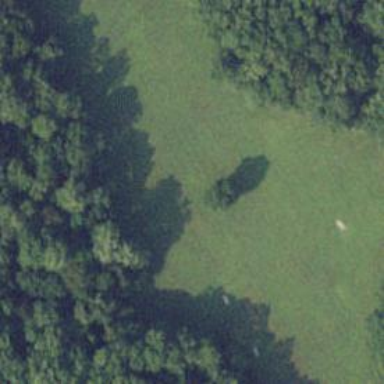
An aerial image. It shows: Disc golf hole.